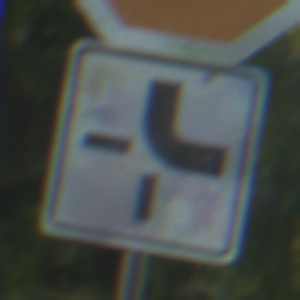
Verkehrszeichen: VerlaufVorfahrtsstrasse4
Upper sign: Stop
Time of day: SunriseSunset
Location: Outdoor (Suburban)
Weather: PartlyCloudy
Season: NotSpecified
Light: Natural